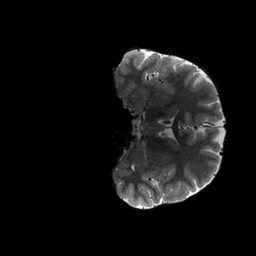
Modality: T2w
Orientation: coronal
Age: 23
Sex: male
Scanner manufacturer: siemens
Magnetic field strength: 3 T
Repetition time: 3.2 s
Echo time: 0.564 s